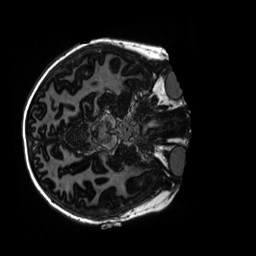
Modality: MP2RAGE
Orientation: axial
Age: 10
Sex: male
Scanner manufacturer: siemens
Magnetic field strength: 3 T
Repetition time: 4 s
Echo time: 0.00303 s